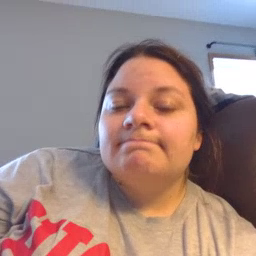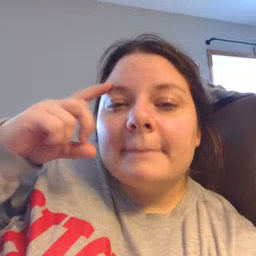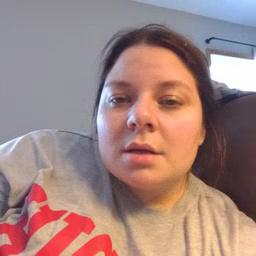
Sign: because